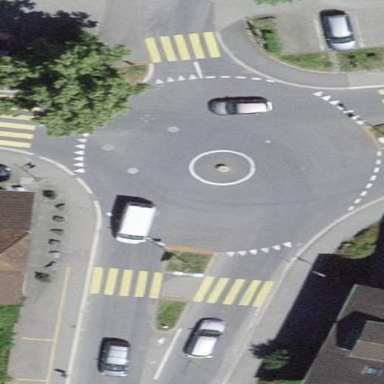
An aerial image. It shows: Secondary road with asphalt surface leading to roundabout.